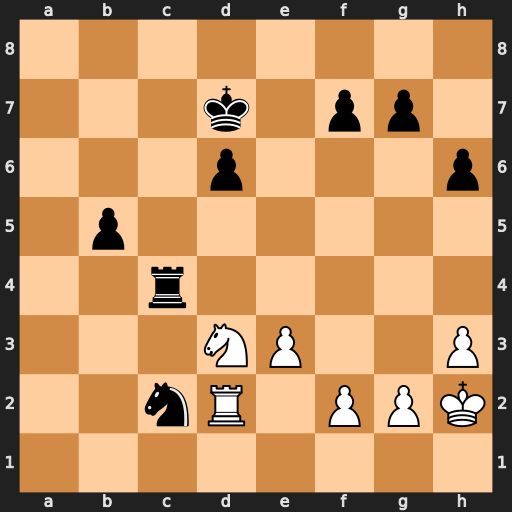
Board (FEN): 8/3k1pp1/3p3p/1p6/2r5/3NP2P/2nR1PPK/8
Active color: w
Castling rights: -
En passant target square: -
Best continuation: Ne5+ Ke6 Nxc4